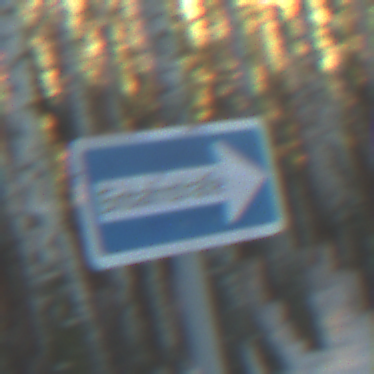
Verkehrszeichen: EinbahnstrasseRechtsweisend
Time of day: SunriseSunset
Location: Outdoor (Nature)
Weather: Clear
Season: Winter
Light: Natural